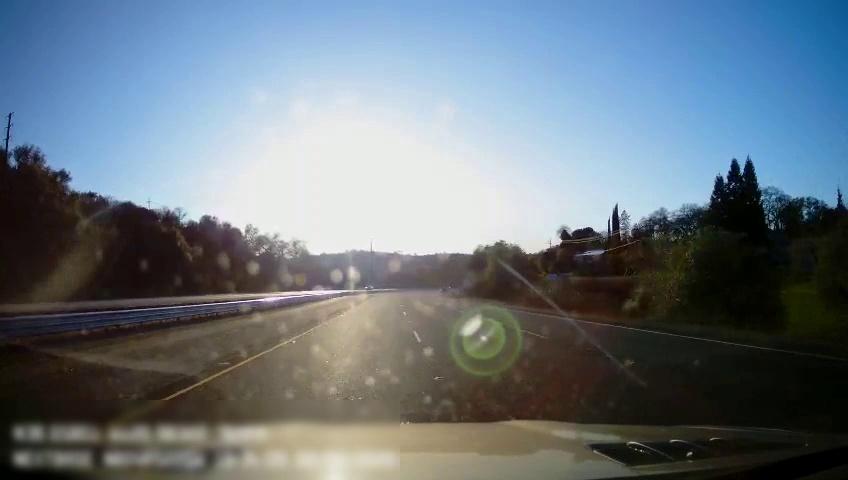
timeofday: Day
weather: Sunny
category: Drivable Space
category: Drivable Space
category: Lanes | Current Lane
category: Lanes | Current Lane
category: Lanes | Alternate Lane
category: Lanes | Alternate Lane